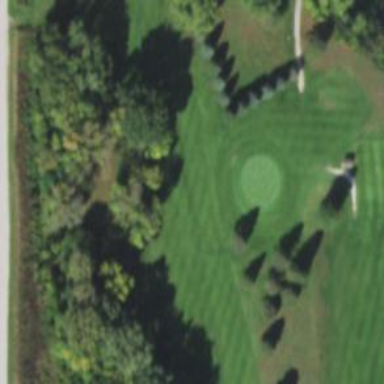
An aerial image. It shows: View of golf hole.